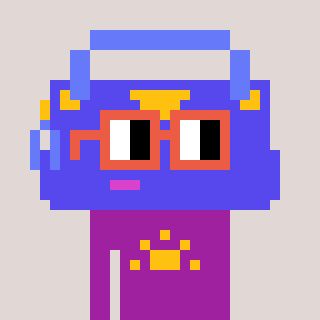
a pixel art character with square orange glasses, a bag-shaped head and a magenta-colored body on a warm background